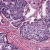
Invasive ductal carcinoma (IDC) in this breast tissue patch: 0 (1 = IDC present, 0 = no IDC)